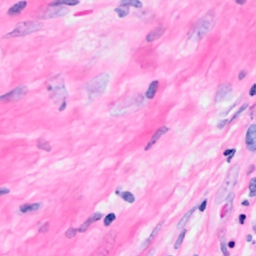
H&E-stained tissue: Breast